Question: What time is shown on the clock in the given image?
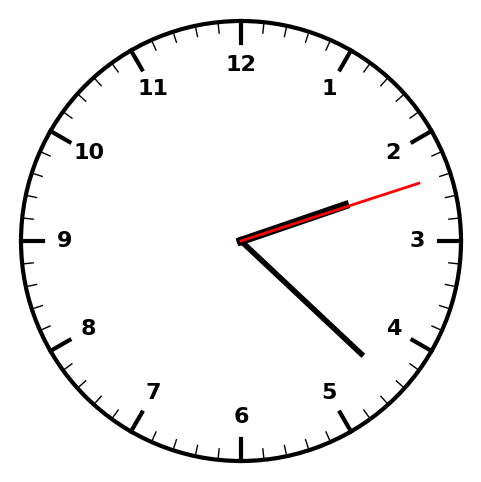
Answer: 02:22:12